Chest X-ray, AP view. Patient: 68 years old, sex M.
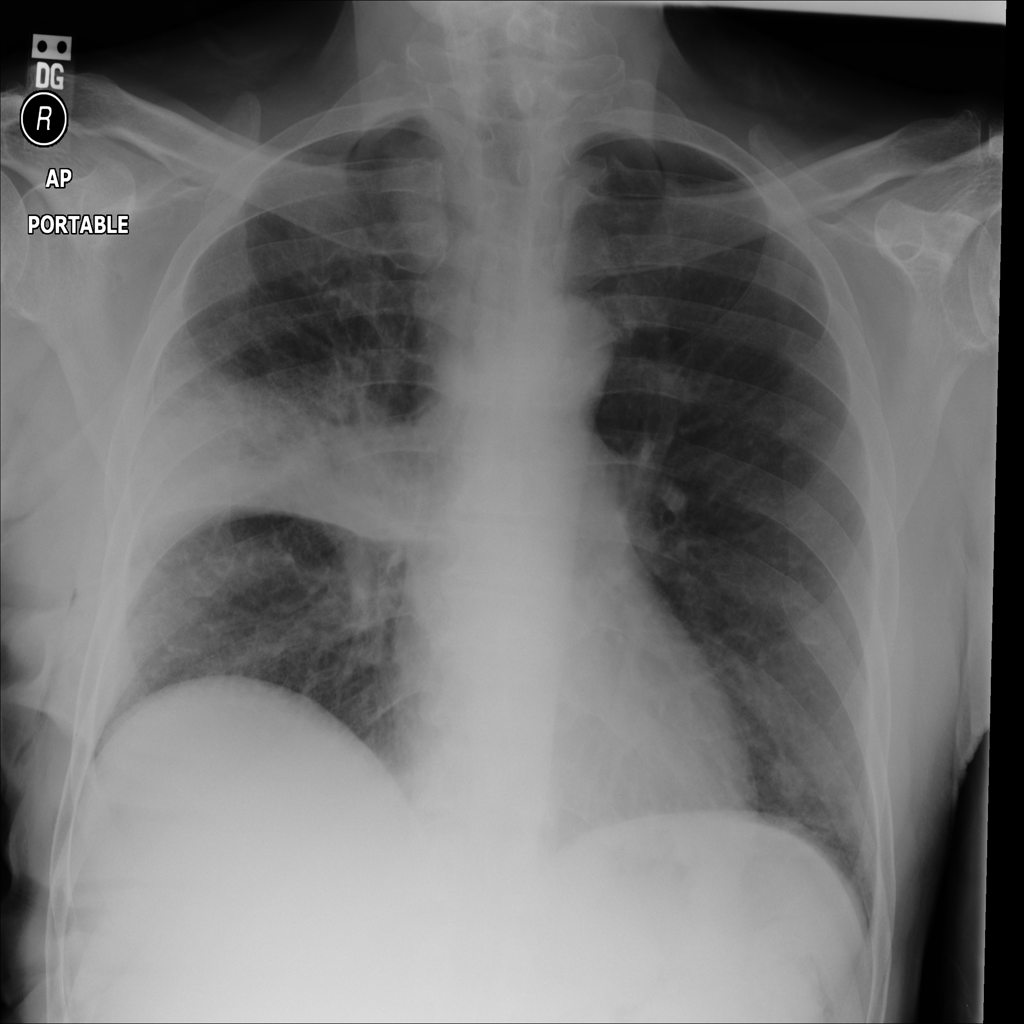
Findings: Infiltration